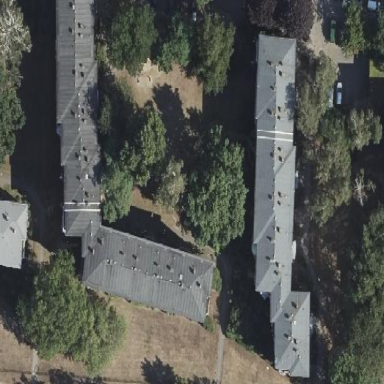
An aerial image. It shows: Apartment building with hipped roof.